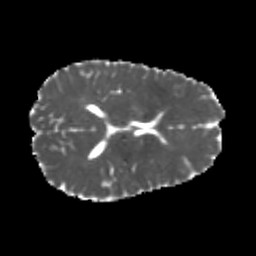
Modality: MD
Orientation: axial
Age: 24
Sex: male
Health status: healthy
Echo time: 0.074 s